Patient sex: M
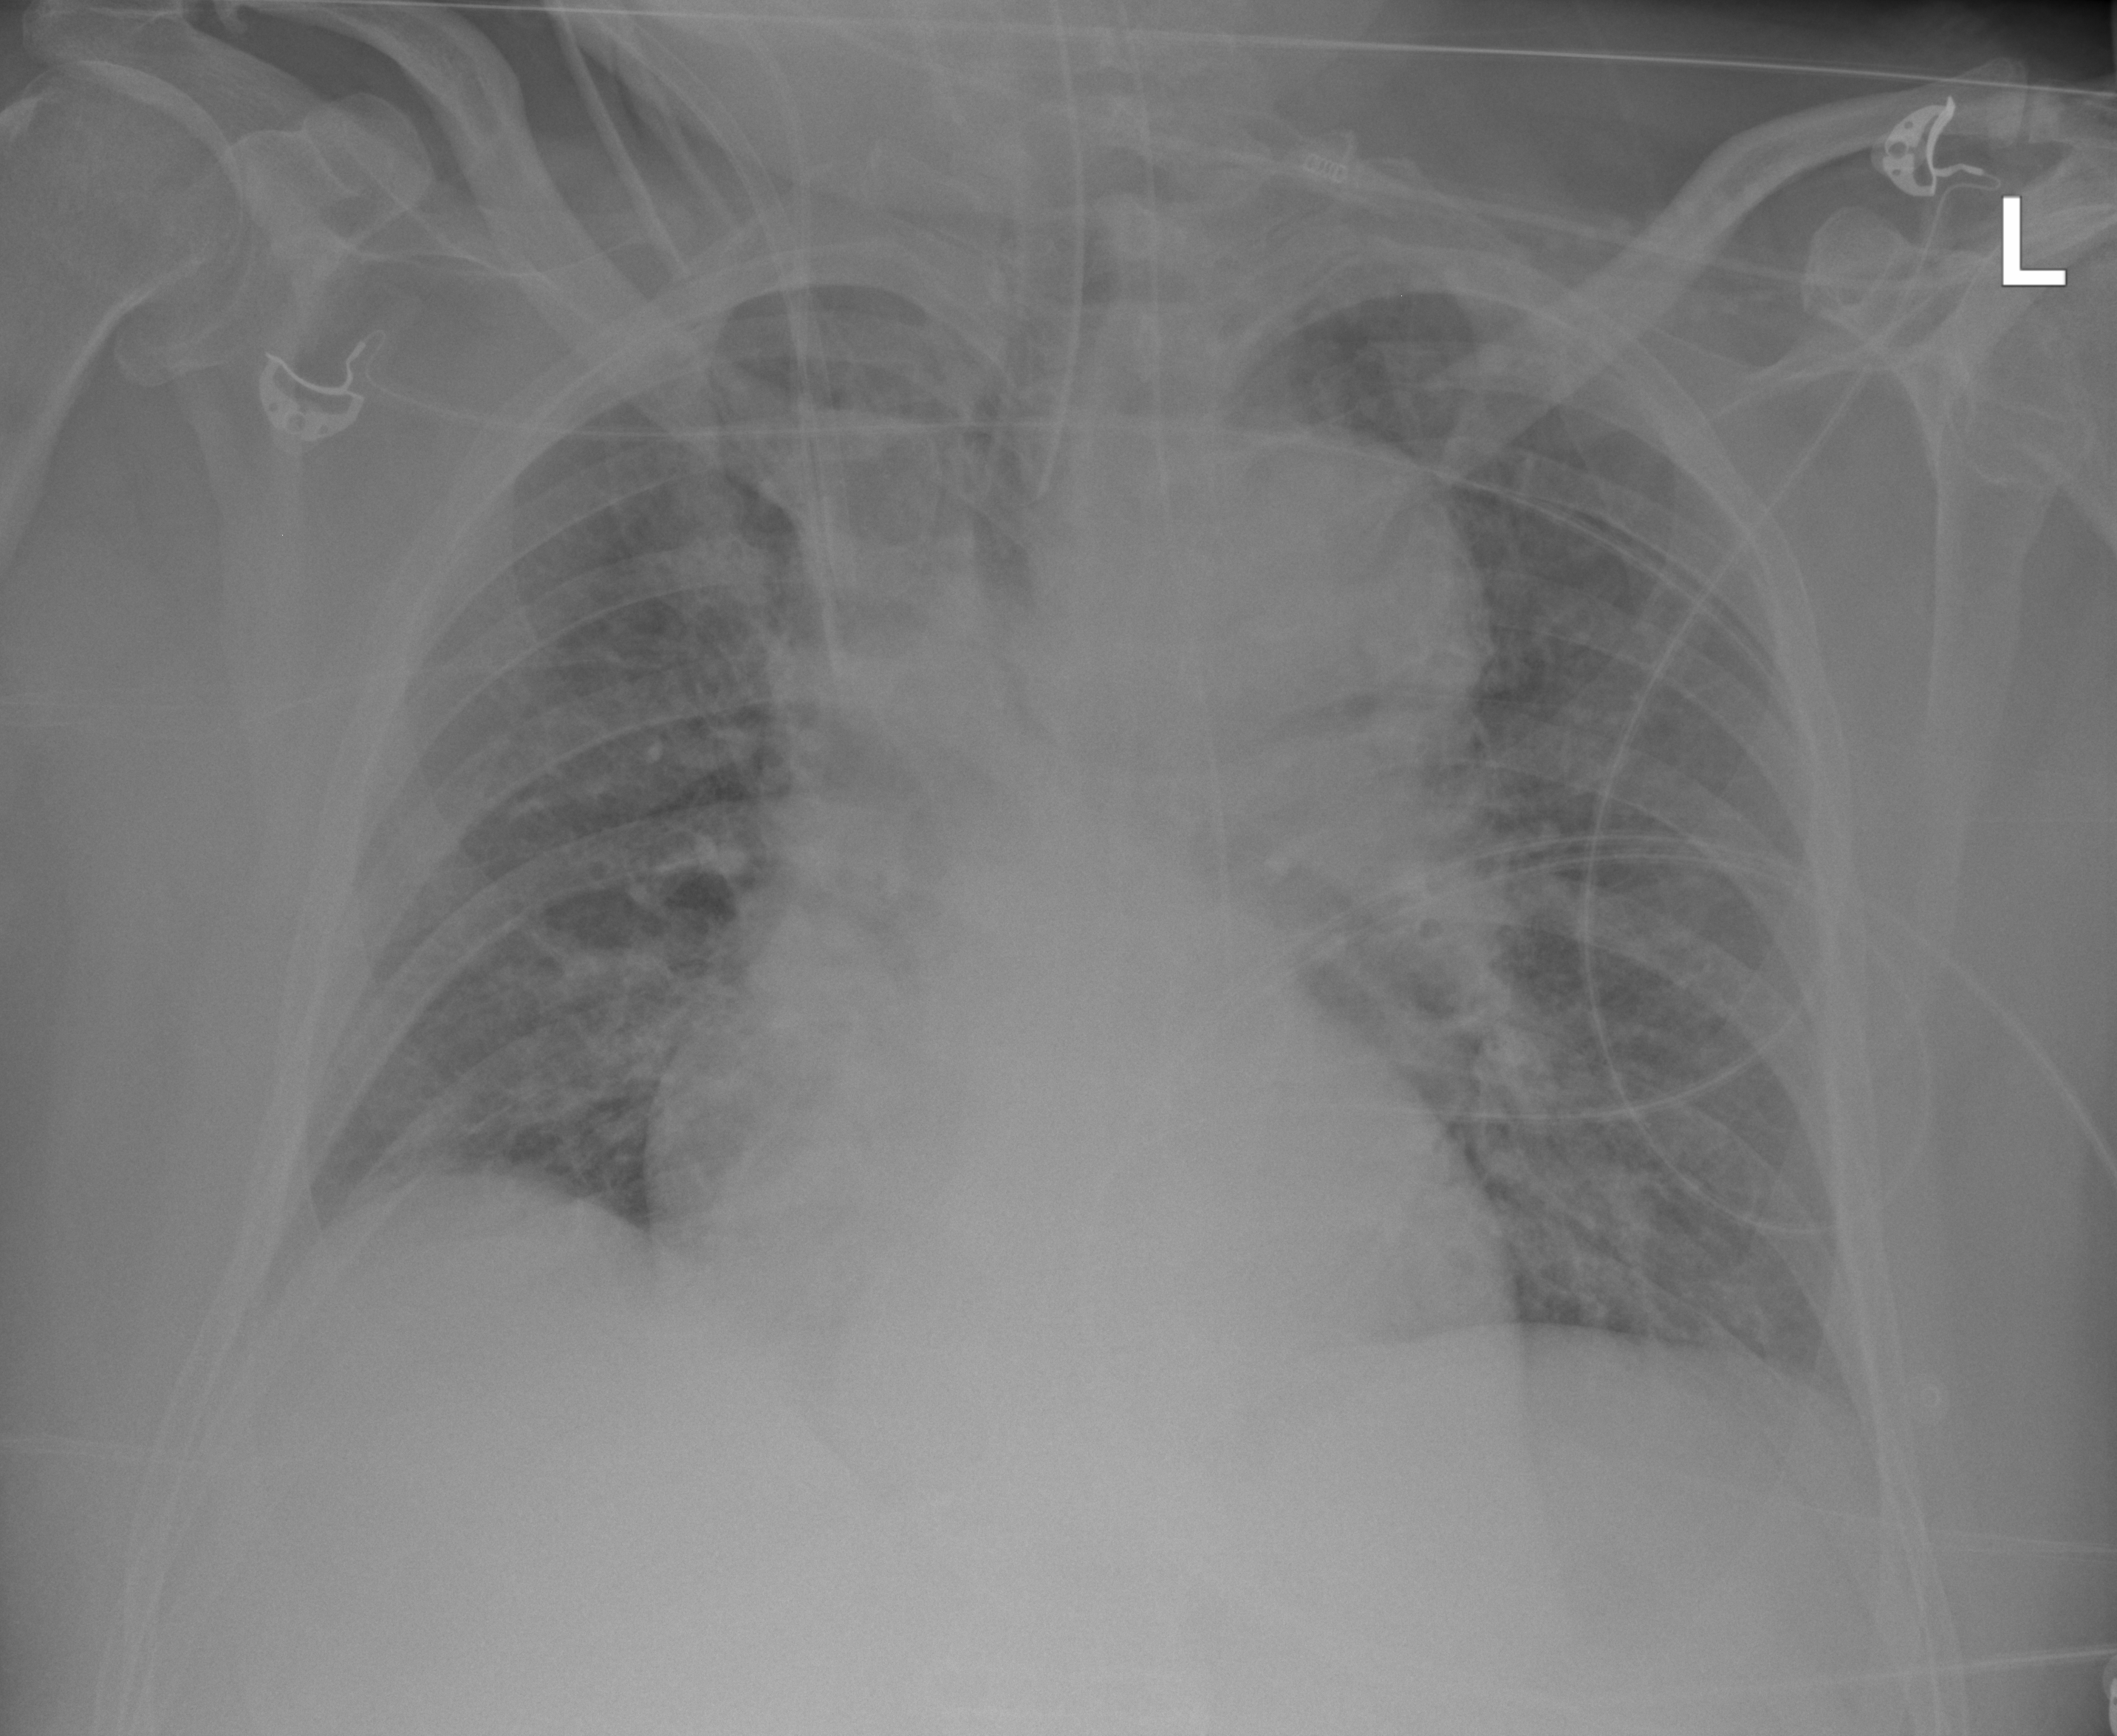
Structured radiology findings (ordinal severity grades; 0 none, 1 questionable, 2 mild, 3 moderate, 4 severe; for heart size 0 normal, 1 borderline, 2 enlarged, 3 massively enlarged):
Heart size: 2
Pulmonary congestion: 2
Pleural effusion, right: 0
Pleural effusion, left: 0
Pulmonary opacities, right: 0
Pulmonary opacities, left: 0
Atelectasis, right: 0
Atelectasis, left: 0